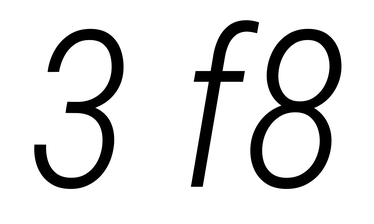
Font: Roboto-Italic_Condensed_Light_Italic